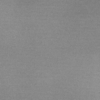
Label: dusty